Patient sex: M
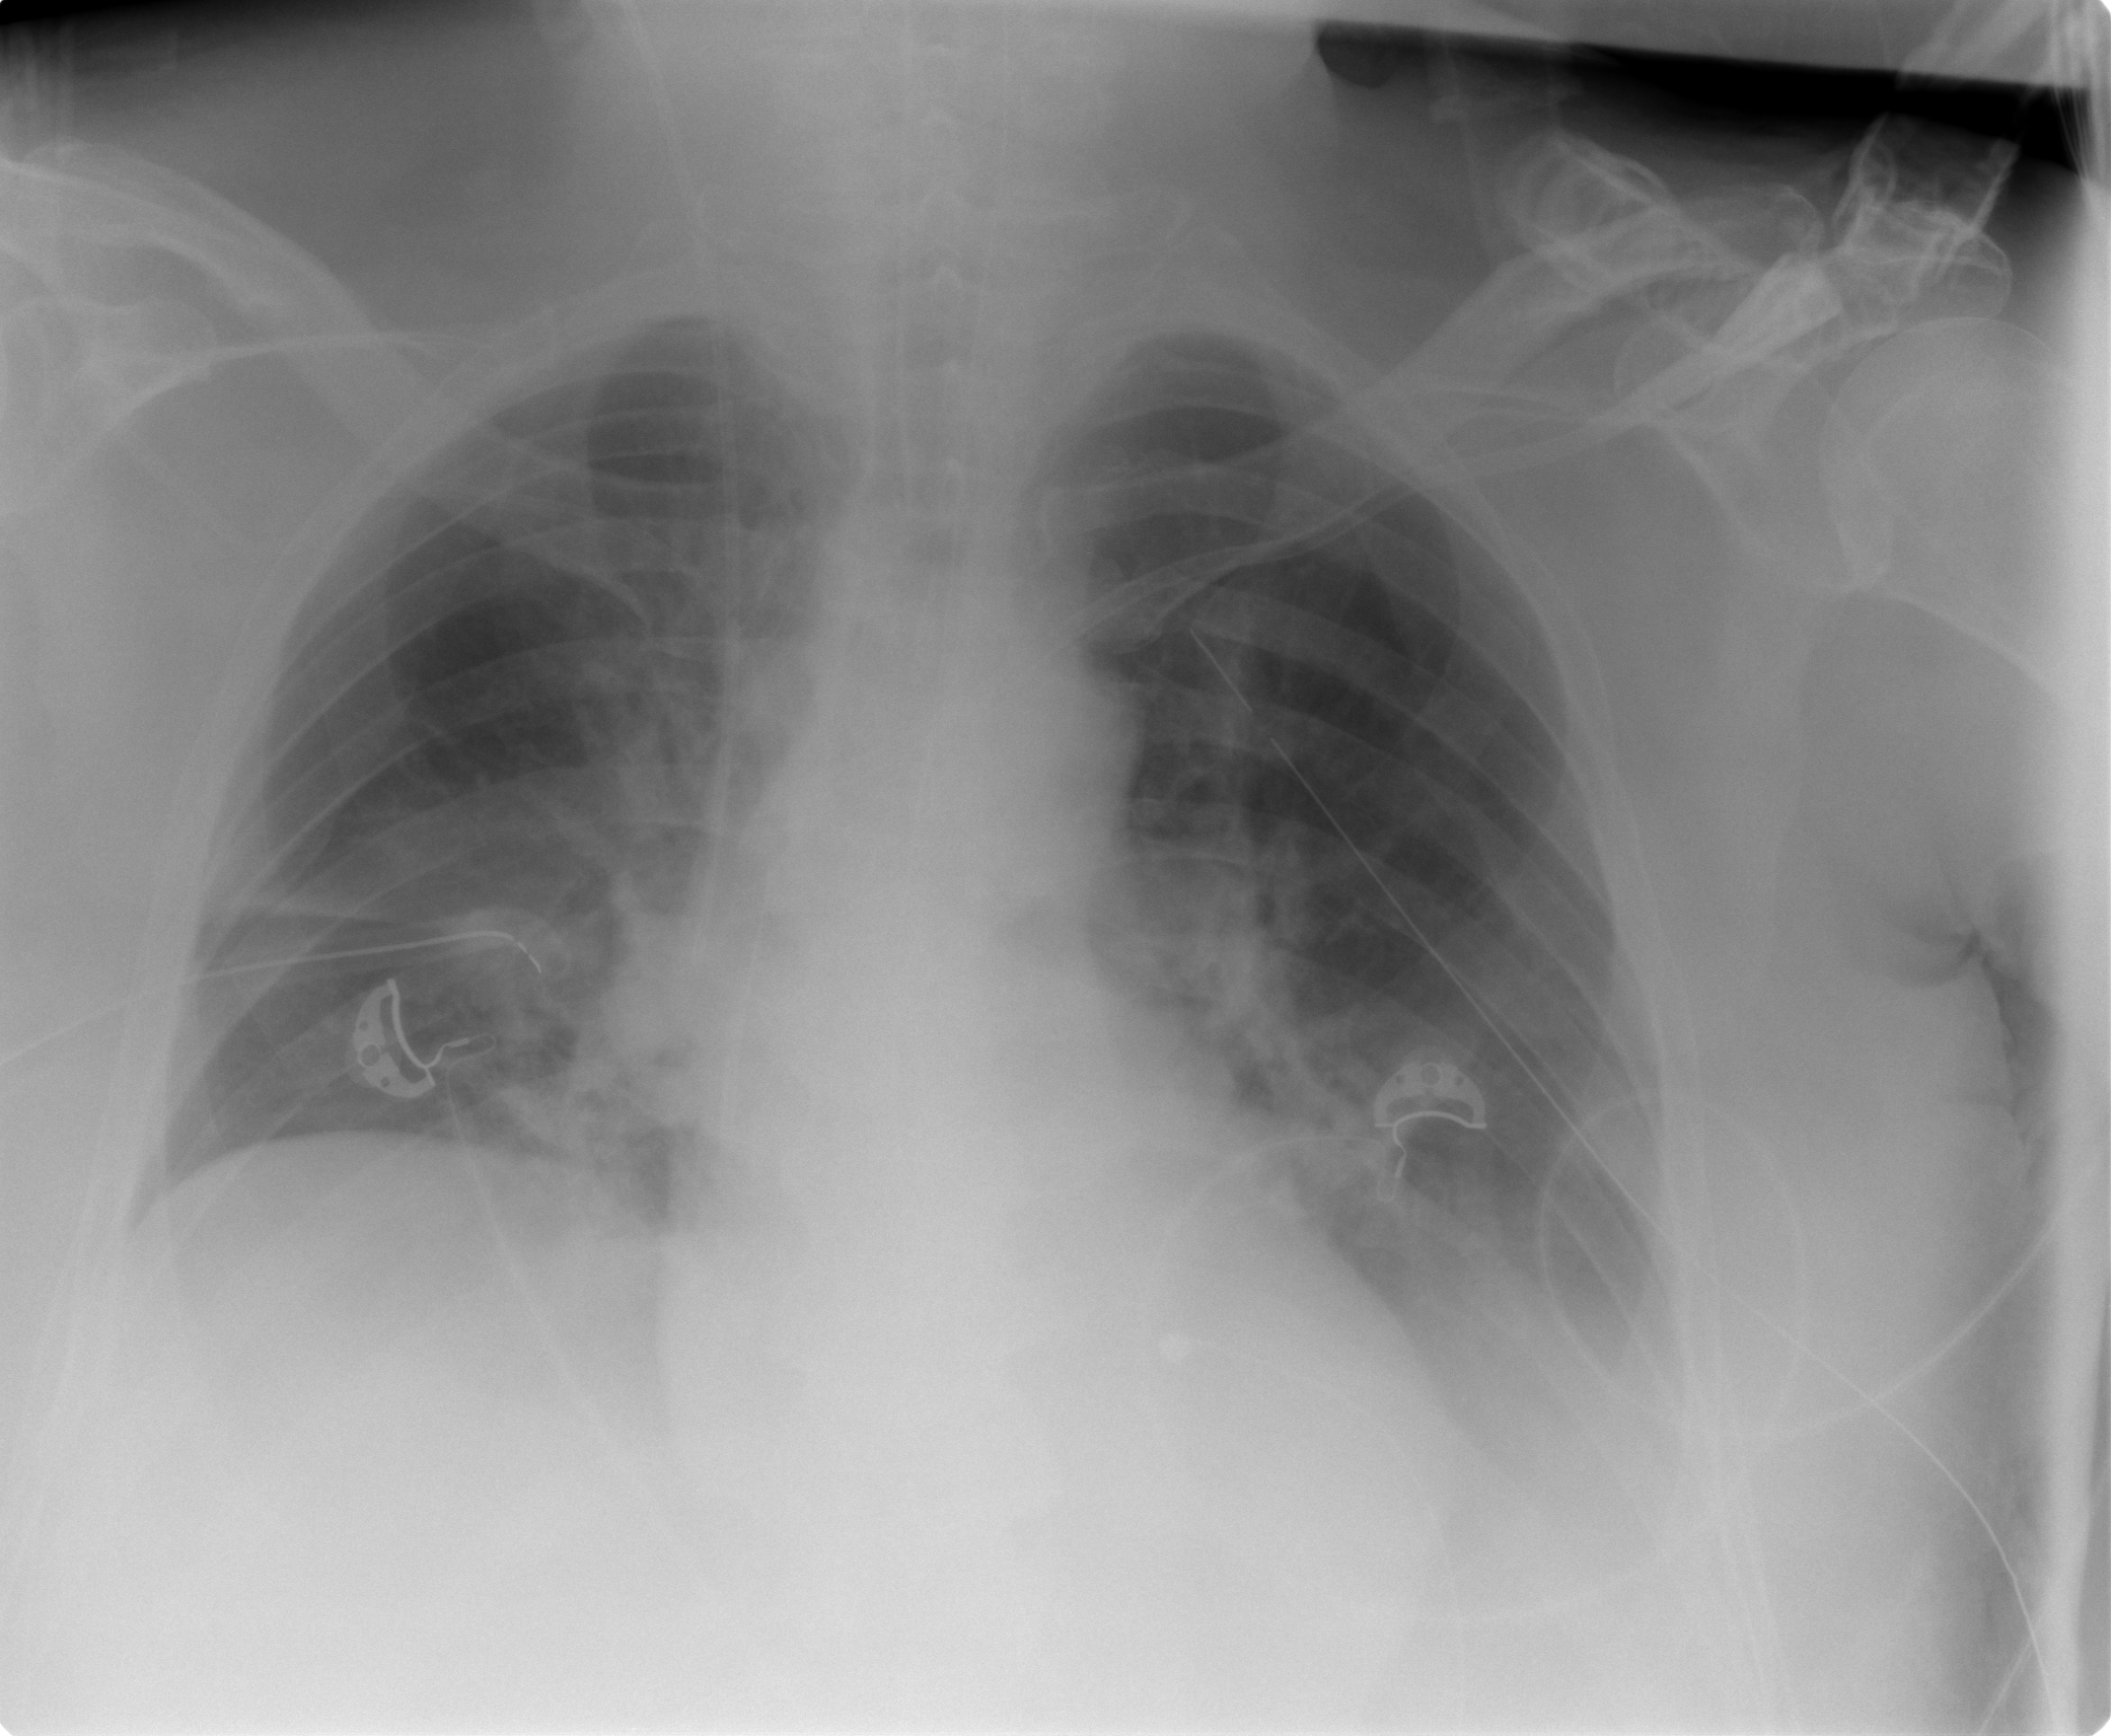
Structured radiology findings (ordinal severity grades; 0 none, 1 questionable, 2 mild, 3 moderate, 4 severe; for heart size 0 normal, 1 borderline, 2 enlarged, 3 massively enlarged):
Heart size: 0
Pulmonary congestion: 2
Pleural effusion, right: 1
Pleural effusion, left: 2
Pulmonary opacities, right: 3
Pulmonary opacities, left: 1
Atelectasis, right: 2
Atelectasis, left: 2